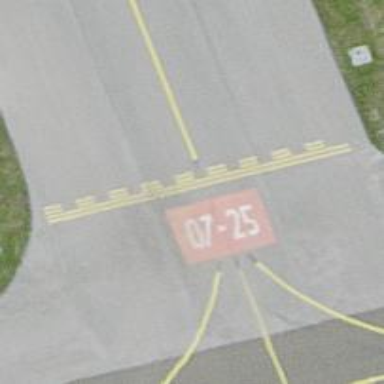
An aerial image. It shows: Runway holding position.